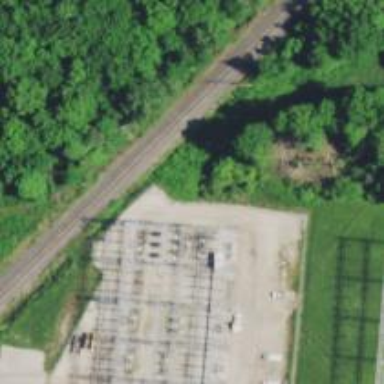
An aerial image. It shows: Lattice structure power pole.